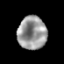
Tissue: prostate
Cell type: T cells
Senescence score: 0.2571
Nuclear area (px): 938
Mean DAPI intensity: 152.945